Field crop: tomato
Growth stage: 1
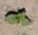
Species: solanum